Question: Is there a simple way to create a button that looks more or less like that in Android, using margins or something similar ? (I do not whant to create Bitmaps)

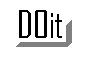
Answer: > Is there a simple way to create a button that looks more or less like that in andorid
Yes create an image resource (png file perhaps) that looks like that and set it as the background of the Button.
> (I do not whant to create Bitmaps)
I am not entirely certain what you mean by not wanting to create bitmaps. But if you mean that you don't want to use an actual image file, then it might help if you could explain why you don't want to. But If this is the case no, there is not "a simple way" to do it. You'd have to manually create xml shape objects that make the grey 'L' shape and then perhaps use some custom font to create the letters. Then you'd have to adjust padding/margins until it lined up how you want (keeping in mind it may look different on different devices)